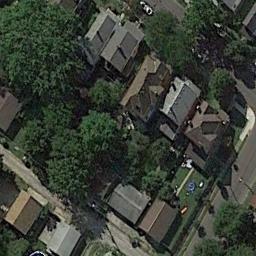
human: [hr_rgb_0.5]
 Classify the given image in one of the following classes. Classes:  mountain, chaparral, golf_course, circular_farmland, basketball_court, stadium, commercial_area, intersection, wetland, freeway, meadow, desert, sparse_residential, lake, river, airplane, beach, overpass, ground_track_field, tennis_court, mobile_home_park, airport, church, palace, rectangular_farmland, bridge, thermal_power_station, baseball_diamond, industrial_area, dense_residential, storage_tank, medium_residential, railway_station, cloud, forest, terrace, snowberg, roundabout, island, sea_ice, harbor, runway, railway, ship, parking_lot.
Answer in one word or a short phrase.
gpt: medium_residential